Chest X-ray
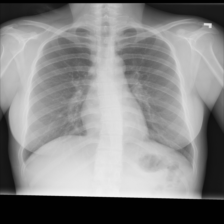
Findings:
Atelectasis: negative
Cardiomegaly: negative
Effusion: negative
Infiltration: negative
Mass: negative
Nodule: negative
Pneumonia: negative
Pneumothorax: negative
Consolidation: negative
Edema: negative
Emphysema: negative
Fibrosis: negative
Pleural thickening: negative
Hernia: negative